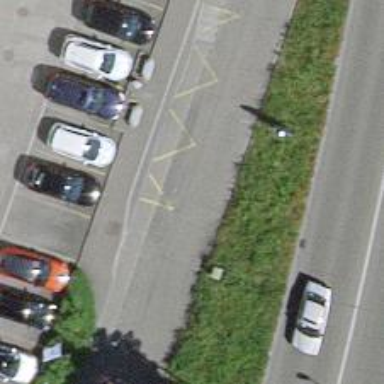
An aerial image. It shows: Bus stop equipped with public transport stop position.